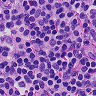
Metastatic tissue present: no